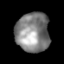
Tissue: lung
Cell type: Epithelial cells
Senescence score: 0.1881
Nuclear area (px): 1306
Mean DAPI intensity: 132.658